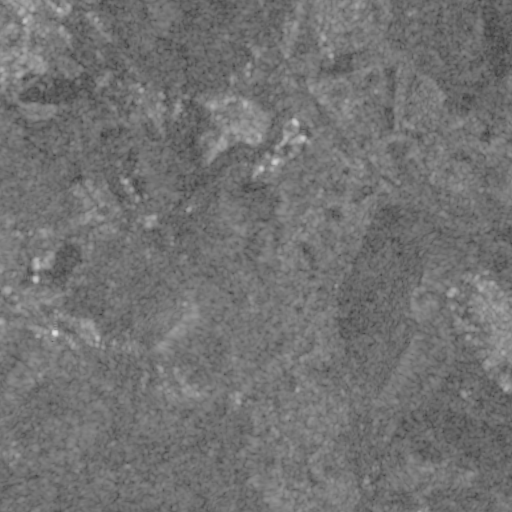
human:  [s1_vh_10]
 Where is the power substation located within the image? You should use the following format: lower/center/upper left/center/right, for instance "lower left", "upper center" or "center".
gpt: The power substation is located in the upper left of the image.
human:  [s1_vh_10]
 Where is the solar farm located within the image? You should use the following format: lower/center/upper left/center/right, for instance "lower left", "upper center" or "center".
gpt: The solar farm is located in the upper center of the image.
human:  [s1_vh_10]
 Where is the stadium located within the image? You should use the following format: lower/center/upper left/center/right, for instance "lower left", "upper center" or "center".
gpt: The stadium is located in the upper left of the image.
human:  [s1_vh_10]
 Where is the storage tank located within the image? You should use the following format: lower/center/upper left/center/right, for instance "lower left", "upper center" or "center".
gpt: The storage tank is located in the center right of the image.
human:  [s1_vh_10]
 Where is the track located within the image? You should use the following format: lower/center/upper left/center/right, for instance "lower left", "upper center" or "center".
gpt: The track is located in the center left of the image.
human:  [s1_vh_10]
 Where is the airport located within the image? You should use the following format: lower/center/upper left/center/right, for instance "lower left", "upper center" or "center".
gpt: There is no airport in the image.

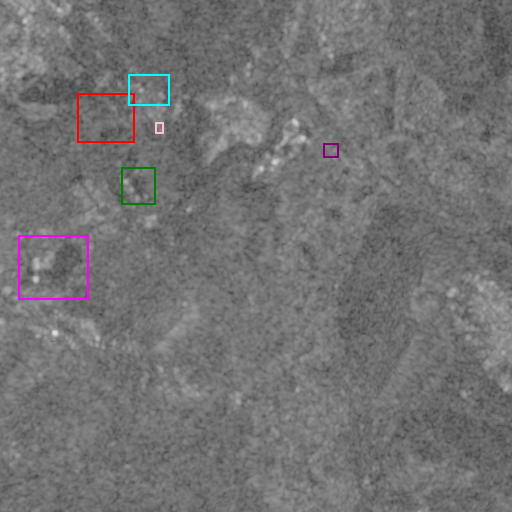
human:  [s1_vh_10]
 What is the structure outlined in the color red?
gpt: The structure outlined in red is a crop field.
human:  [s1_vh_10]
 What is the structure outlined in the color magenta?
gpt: The structure outlined in magenta is a park.
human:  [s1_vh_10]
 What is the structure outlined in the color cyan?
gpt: The structure outlined in cyan is a parking lot.
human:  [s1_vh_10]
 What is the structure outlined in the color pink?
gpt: The structure outlined in pink is a power substation.
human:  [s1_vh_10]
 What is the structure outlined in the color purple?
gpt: The structure outlined in purple is a solar farm.
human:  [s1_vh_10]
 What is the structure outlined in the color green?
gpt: The structure outlined in green is a stadium.
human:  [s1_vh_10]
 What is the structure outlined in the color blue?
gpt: There is no blue outline.